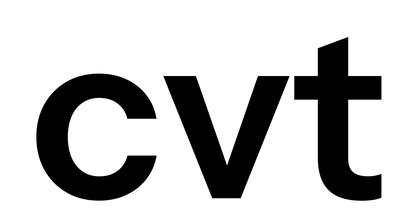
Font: InstrumentSans_SemiBold